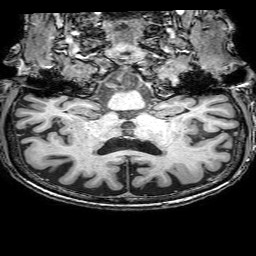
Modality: T1w
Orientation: sagittal
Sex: male
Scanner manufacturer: philips
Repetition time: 0.008258 s
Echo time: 0.00381 s